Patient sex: M
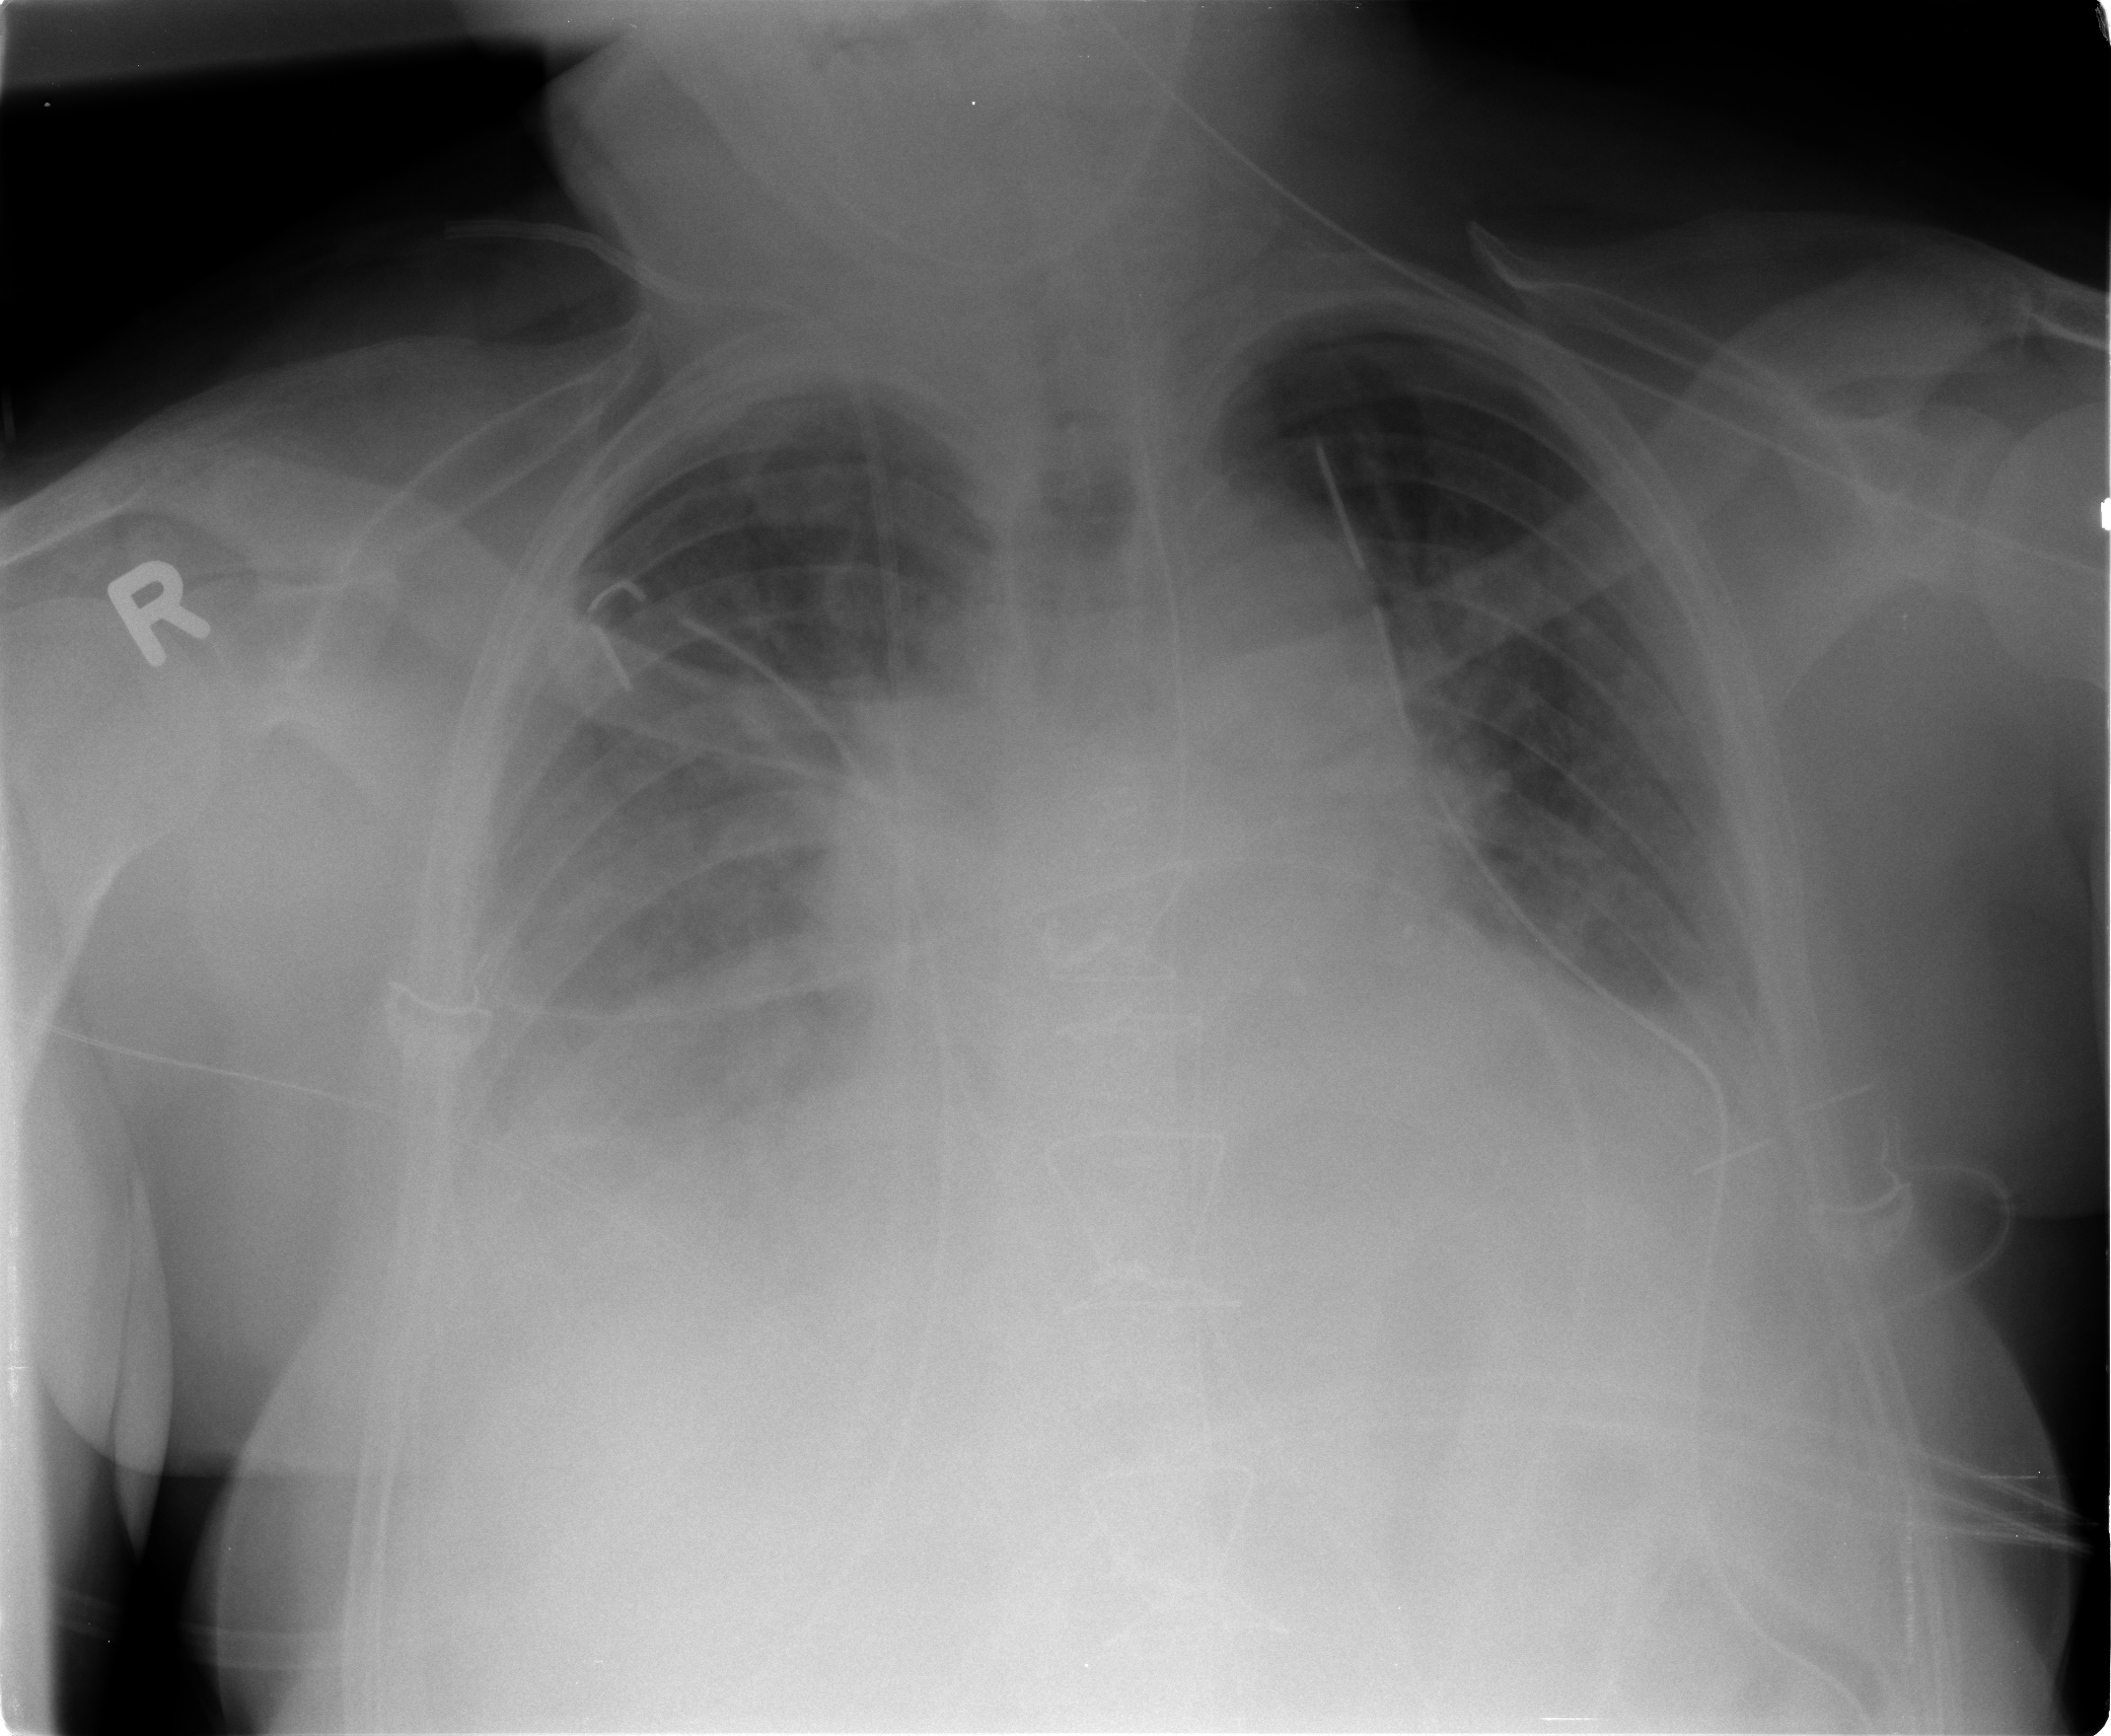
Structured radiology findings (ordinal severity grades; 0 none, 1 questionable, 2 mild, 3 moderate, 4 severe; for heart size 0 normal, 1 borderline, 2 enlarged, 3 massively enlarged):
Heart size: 2
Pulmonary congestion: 3
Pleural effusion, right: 3
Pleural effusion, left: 2
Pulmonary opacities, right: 2
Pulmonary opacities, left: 2
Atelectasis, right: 3
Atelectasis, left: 2